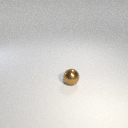
small brown metal sphere